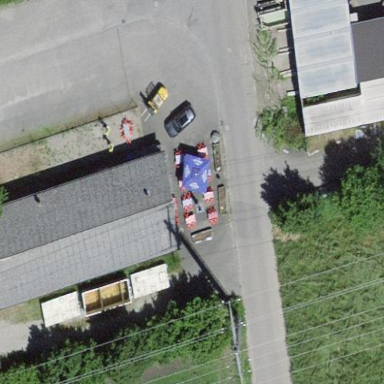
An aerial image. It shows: Restaurant in building.